Interaction volume radius: 5 \u00c5
Interaction volume height: 10 \u00c5
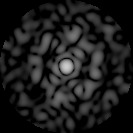
Disorder parameter: 0.8221